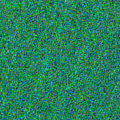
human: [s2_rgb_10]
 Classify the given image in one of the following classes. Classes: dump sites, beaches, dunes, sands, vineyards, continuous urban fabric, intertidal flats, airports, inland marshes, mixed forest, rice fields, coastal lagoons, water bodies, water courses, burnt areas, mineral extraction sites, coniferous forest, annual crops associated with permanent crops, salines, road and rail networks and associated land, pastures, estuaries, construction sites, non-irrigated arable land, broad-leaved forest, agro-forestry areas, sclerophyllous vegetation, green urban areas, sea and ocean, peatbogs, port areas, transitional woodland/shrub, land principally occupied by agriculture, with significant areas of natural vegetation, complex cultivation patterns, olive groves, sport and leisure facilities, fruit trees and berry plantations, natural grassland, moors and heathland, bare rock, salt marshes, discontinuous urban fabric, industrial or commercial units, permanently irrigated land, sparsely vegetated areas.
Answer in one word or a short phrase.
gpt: sea and ocean